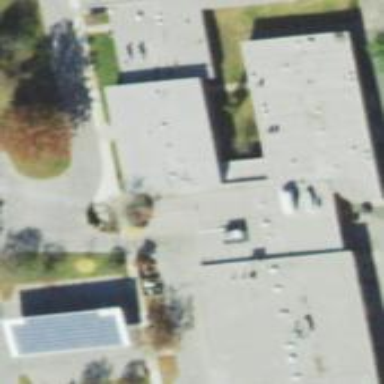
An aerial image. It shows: School building.